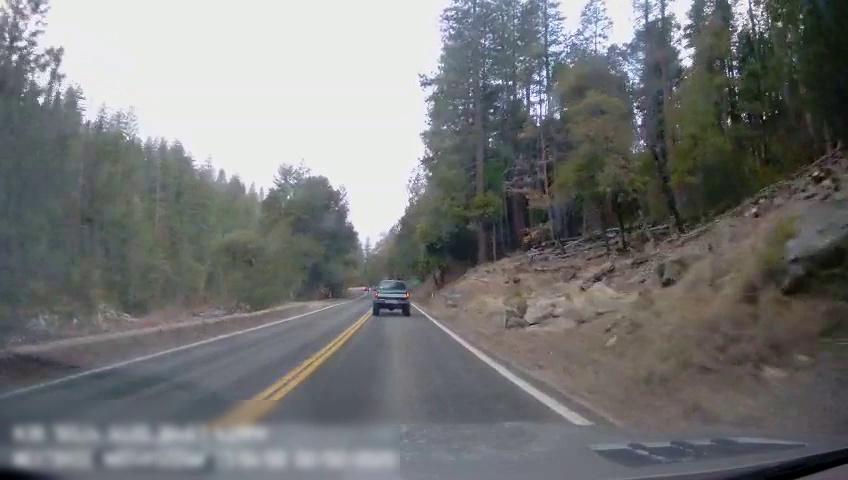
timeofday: Day
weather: Sunny
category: Drivable Space
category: Vehicles | Truck
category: Lanes | Current Lane
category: Lanes | Current Lane
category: Lanes | Alternate Lane